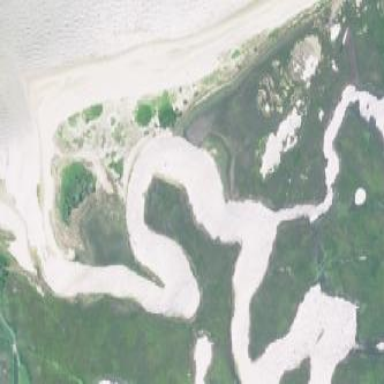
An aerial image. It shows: Tidal wetland characterized by saltmarsh vegetation.